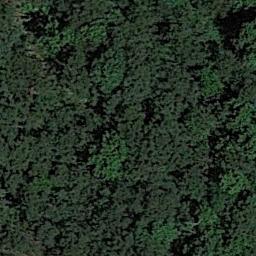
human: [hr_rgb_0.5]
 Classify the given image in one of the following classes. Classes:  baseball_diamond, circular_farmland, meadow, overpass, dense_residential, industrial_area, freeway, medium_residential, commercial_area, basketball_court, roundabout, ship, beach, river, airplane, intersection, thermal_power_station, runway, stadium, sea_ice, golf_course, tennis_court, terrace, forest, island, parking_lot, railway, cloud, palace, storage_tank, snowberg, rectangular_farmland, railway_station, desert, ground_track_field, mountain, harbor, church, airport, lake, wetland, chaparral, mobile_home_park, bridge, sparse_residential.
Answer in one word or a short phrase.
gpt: forest